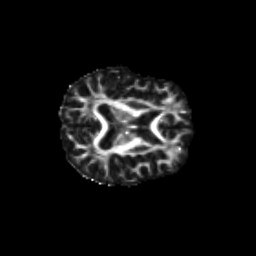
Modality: FA
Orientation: axial
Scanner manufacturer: siemens
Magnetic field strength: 3 T
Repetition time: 9.2 s
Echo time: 0.084 s